This time-frequency spectrogram was computed from a rotor test-rig vibration snapshot; brighter regions carry more energy. Diagnose the rotating machine from this image, choosing from: normal, misalignment, unbalance, looseness.
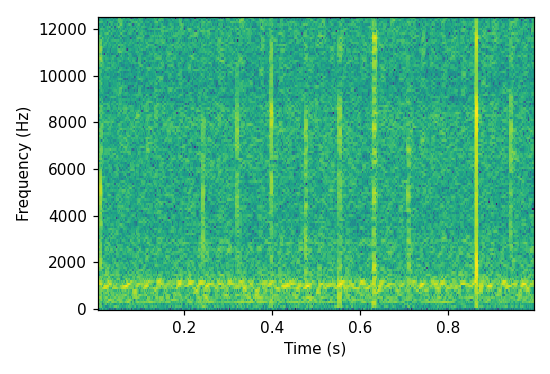
Answer: normal